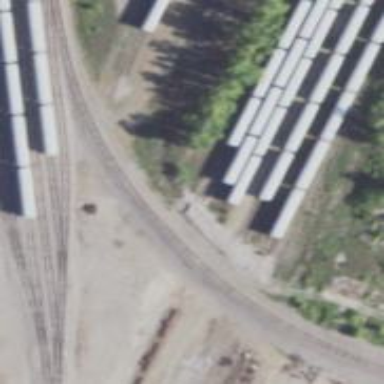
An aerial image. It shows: Abandoned railway.